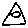
Label: triangle